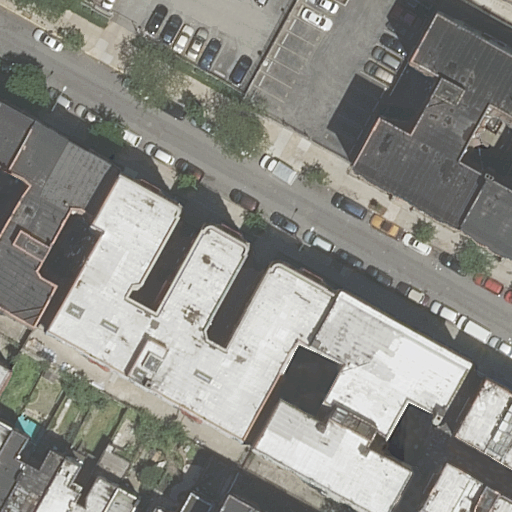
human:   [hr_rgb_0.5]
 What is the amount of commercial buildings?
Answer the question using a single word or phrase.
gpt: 0

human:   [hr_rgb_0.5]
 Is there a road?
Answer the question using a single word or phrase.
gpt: yes

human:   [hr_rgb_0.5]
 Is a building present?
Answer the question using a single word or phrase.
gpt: yes

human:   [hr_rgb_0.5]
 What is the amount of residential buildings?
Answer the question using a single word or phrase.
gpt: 18

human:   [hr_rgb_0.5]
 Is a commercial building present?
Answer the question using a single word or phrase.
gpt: no

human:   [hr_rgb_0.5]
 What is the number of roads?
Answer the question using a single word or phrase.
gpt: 1

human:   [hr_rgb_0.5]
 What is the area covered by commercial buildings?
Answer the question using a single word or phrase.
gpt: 0m2

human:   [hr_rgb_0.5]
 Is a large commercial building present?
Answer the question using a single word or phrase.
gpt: no

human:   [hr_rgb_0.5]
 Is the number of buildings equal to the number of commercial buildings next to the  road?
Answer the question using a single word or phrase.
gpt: no

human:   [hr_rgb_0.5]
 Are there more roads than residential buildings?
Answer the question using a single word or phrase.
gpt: no

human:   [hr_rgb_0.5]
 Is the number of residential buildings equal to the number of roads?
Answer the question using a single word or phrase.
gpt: no

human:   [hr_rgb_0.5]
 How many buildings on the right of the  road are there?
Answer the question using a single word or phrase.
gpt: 4

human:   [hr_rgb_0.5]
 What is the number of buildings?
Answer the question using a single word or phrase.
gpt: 18

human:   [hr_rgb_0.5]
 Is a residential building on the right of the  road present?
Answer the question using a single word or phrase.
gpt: yes

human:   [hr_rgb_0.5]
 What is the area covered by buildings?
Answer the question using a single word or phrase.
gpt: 3987m2

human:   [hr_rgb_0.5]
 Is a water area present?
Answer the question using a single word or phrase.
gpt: no

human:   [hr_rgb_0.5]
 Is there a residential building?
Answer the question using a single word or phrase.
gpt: yes

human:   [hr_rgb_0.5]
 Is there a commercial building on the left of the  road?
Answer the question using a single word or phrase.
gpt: no

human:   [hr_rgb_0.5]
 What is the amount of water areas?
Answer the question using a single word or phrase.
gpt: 0

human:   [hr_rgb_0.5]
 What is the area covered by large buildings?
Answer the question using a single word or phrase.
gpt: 2758m2

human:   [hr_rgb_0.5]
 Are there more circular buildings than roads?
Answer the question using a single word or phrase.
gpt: no

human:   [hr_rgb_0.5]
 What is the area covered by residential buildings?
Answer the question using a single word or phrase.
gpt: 3987m2

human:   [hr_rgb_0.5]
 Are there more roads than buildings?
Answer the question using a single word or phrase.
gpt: no

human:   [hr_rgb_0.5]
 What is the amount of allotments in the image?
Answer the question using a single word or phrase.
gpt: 0

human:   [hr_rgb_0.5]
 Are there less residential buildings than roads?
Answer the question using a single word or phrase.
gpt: no

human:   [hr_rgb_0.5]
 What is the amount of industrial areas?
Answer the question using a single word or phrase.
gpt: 0

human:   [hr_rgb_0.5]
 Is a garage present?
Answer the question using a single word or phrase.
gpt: no

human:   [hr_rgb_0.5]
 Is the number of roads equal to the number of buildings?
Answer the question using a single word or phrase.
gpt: no

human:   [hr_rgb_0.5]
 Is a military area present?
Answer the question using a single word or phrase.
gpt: no

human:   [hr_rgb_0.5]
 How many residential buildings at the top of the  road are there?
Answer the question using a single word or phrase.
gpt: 1

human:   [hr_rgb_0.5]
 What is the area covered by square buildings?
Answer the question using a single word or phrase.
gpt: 0m2

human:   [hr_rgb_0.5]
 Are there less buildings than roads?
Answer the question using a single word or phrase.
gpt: no

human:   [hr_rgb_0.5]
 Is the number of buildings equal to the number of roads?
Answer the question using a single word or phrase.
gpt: no

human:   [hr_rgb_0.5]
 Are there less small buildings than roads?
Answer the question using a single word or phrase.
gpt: no

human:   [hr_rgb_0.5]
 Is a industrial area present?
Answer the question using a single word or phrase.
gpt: no

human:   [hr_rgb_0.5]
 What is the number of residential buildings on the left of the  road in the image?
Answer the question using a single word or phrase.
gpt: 11

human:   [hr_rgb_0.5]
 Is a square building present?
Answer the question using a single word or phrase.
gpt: no

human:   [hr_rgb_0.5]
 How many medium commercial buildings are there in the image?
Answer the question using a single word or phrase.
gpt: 0

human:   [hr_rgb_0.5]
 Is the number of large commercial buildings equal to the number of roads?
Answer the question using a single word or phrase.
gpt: no

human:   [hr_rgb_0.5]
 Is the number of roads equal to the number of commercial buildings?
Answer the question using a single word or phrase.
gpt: no

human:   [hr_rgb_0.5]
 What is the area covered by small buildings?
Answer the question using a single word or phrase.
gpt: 586m2

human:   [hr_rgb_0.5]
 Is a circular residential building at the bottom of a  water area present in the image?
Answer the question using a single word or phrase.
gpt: no

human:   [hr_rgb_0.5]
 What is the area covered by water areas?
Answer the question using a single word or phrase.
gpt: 0m2

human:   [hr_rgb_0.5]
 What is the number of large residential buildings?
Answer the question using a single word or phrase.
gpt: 3

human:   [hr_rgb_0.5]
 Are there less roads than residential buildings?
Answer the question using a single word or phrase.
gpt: yes

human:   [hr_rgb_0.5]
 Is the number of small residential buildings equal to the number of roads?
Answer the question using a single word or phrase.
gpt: no

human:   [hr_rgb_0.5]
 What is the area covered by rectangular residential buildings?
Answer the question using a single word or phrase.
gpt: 532m2

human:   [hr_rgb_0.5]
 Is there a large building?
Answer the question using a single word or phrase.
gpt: yes

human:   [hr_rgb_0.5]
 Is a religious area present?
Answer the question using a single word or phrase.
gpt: no

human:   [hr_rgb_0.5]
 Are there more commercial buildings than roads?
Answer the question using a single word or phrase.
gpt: no

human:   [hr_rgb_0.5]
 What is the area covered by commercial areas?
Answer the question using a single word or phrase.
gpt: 0m2

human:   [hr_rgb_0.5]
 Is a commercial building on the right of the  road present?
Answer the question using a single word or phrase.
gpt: no

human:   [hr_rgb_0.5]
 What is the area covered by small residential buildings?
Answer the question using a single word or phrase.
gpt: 586m2

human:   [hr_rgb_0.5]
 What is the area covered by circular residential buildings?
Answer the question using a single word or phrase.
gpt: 0m2

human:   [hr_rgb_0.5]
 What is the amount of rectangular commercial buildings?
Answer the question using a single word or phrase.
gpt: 0

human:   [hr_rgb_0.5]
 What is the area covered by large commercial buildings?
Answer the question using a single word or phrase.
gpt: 0m2

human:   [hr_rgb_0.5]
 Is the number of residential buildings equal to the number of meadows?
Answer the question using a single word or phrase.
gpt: no

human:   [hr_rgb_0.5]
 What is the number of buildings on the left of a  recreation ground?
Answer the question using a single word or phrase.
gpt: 0

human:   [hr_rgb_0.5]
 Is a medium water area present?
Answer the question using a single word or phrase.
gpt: no

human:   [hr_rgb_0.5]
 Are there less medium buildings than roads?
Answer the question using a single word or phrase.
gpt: no

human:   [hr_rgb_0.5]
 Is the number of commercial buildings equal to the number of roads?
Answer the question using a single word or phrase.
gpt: no

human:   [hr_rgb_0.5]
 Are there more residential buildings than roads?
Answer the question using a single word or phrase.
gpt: yes

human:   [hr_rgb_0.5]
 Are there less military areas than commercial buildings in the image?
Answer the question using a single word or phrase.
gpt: no

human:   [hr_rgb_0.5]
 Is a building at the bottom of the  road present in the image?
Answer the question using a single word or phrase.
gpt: yes